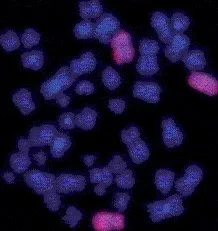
(B) Whole chromosome paint probe 4 with spectrum Orange (Abbott Molecular, USA).
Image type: pathology (fish)